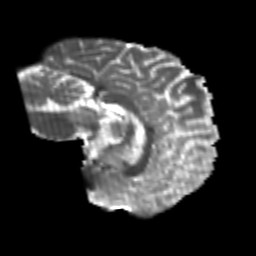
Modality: T2w
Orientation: sagittal
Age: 26
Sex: male
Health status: healthy
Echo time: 0.074 s